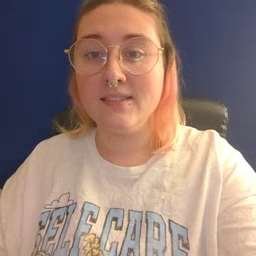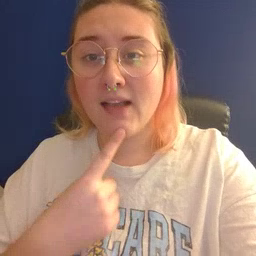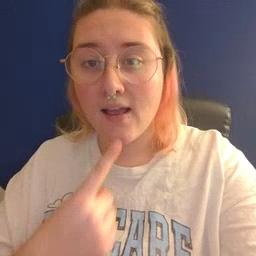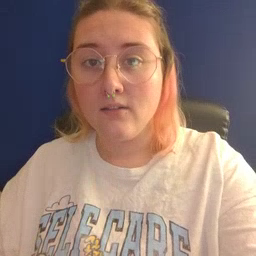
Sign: say